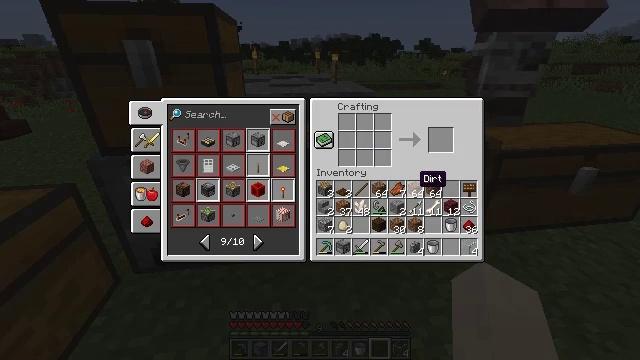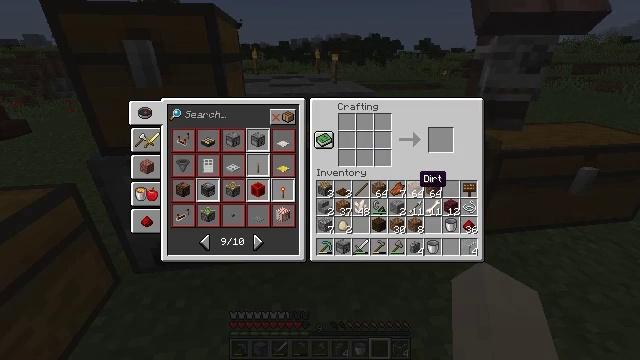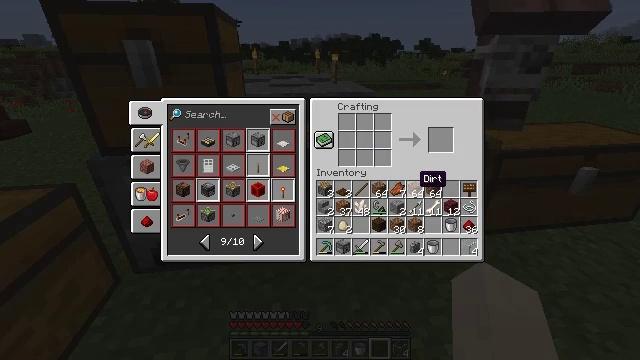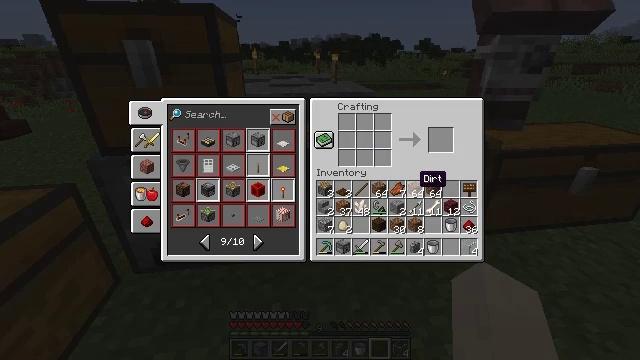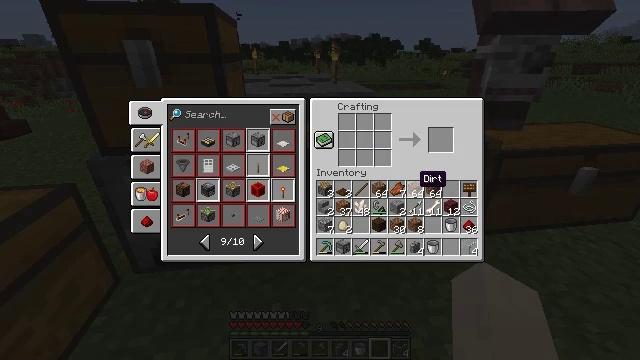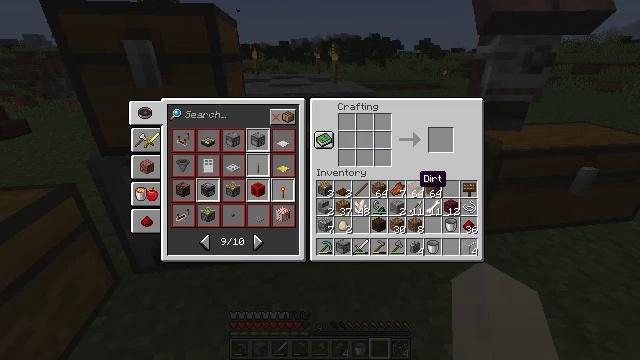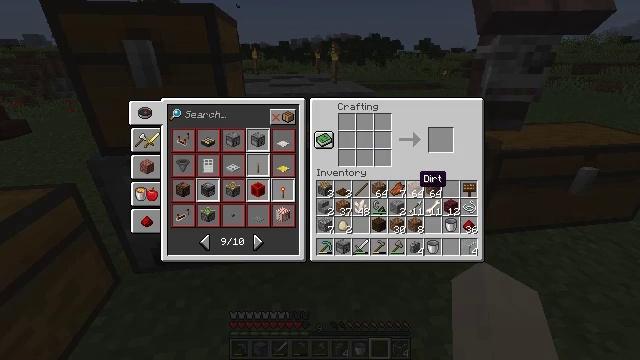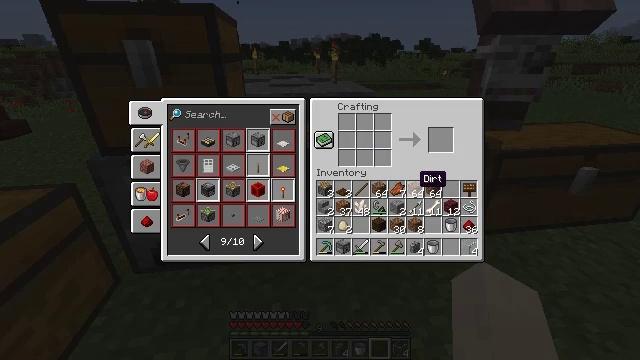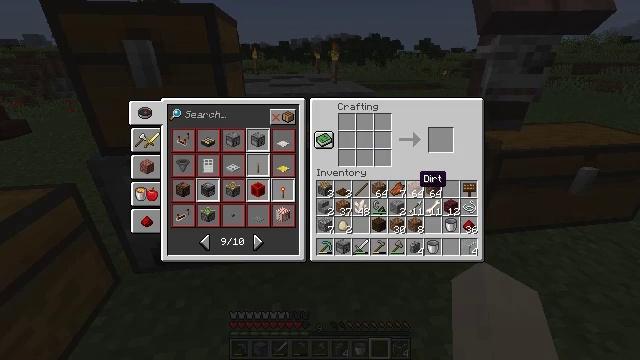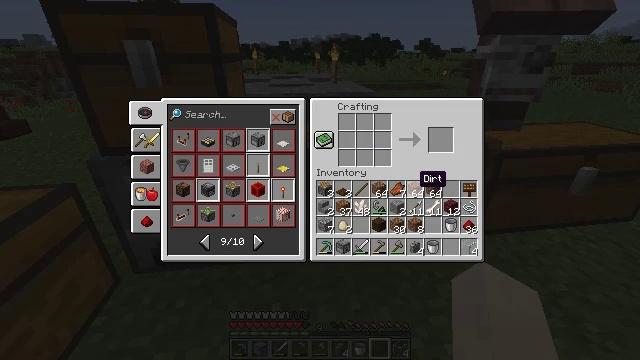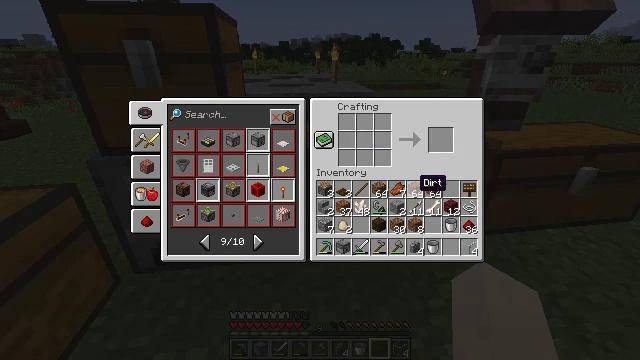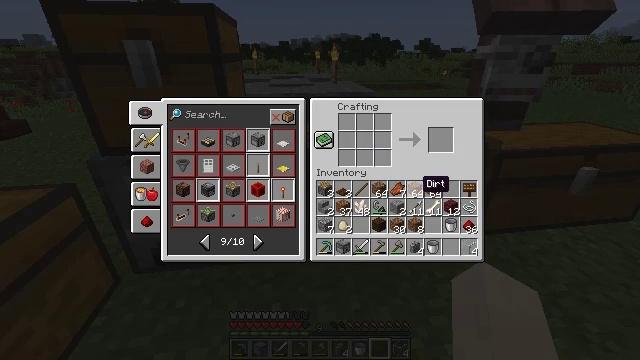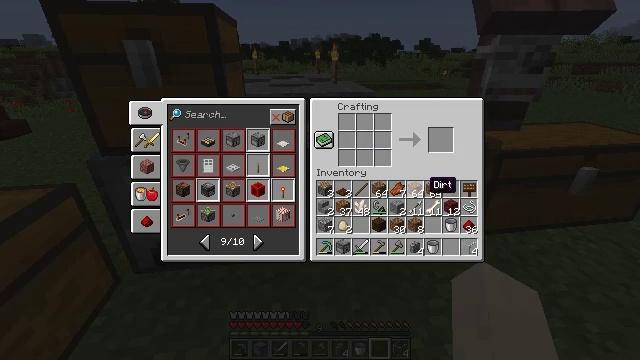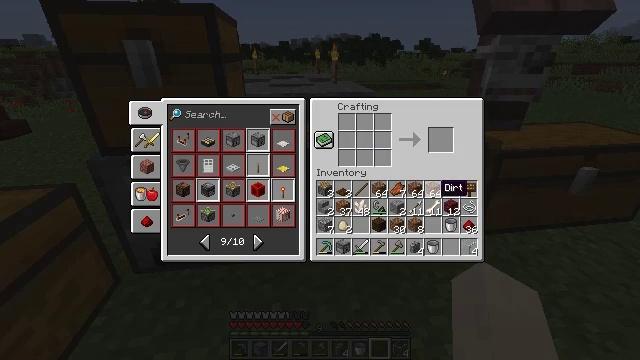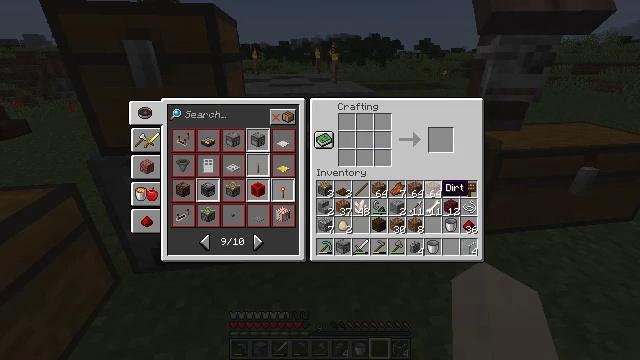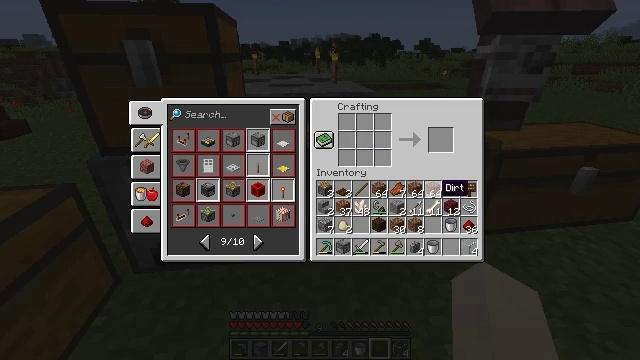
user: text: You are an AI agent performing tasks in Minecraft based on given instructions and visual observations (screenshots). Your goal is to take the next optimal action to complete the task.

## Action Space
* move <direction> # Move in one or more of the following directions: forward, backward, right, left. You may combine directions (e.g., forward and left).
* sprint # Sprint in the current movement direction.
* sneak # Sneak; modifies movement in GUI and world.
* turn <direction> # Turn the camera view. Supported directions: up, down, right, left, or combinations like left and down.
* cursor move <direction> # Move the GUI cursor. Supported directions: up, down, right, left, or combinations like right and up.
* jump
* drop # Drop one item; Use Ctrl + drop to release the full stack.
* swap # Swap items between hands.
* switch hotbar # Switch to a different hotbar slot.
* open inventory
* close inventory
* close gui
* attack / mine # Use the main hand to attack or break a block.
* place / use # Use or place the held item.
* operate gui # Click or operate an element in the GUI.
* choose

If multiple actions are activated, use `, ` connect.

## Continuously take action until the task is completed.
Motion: motion action
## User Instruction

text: Create glass by smelting sand.
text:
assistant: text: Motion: no_op
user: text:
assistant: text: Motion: no_op
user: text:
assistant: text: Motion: no_op
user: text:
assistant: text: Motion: no_op
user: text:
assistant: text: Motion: no_op
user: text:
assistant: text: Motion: no_op
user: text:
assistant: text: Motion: no_op
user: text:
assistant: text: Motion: no_op
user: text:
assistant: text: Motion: no_op
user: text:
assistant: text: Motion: no_op
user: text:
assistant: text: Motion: no_op
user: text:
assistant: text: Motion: turn right
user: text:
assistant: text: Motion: turn right
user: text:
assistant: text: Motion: no_op
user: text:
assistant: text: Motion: no_op
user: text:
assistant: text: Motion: no_op
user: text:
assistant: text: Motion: no_op
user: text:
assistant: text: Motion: no_op
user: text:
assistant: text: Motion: no_op
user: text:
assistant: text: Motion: no_op
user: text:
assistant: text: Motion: no_op
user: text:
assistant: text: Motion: no_op
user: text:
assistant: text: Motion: no_op
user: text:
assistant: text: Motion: no_op
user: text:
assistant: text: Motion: no_op
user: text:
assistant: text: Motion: no_op
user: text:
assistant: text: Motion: no_op
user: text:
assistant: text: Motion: no_op
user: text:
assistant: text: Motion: no_op
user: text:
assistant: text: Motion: turn right